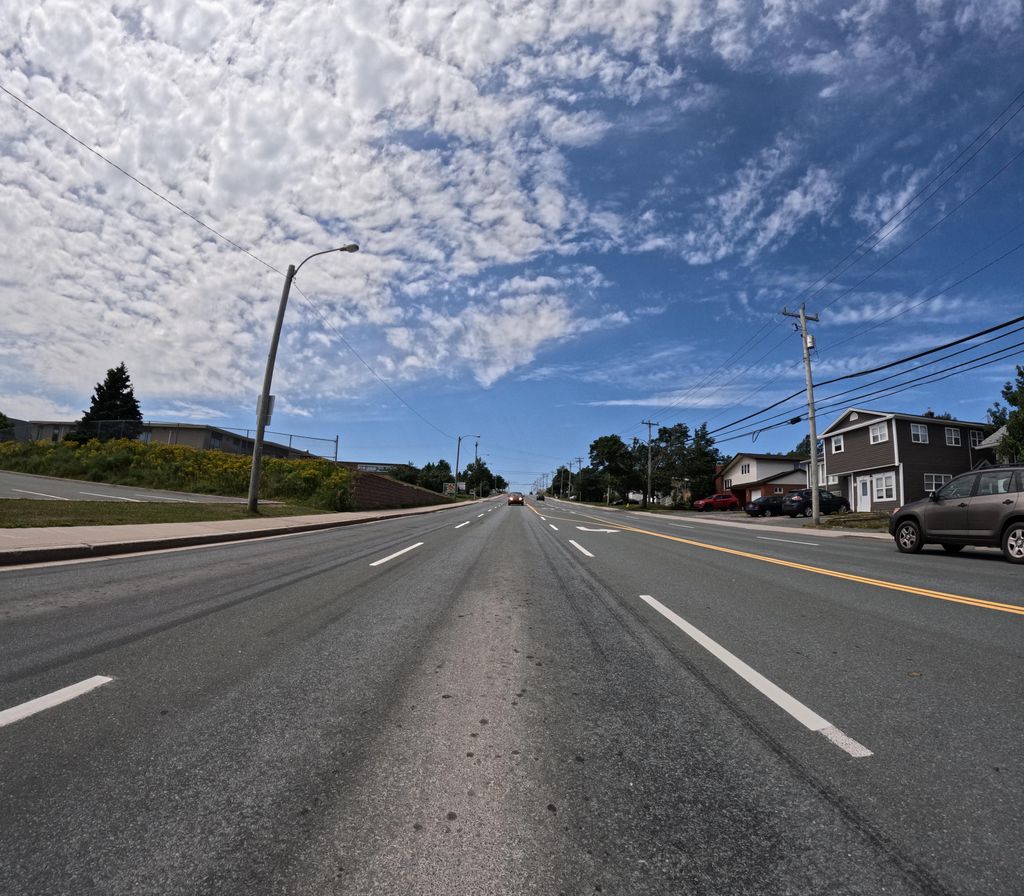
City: st_johns